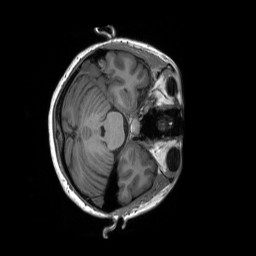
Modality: T1w
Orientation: axial
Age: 21
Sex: female
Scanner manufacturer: siemens
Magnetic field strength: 3 T
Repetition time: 2.3 s
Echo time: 0.00232 s